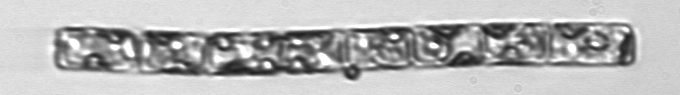
Label: Guinardia_delicatula